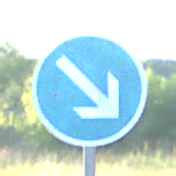
Verkehrszeichen: VorgeschriebeneVorbeifahrtRechts
Umgebung: Outdoor, Nature
Tageszeit: MorningAfternoon
Wetter: Clear
Licht: Natural
Jahreszeit: NotSpecified
Kontrast: HighContrast